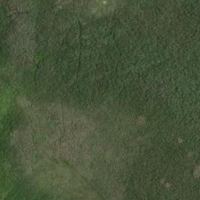
EUNIS habitat code: 16
Species observed at this site:
Grus grus